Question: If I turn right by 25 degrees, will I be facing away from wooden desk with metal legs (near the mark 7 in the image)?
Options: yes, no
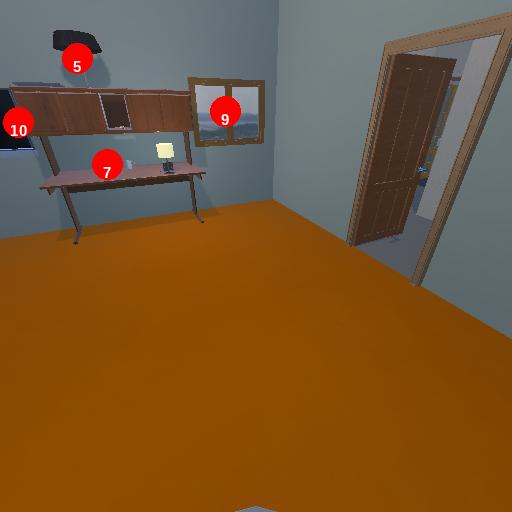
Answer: yes